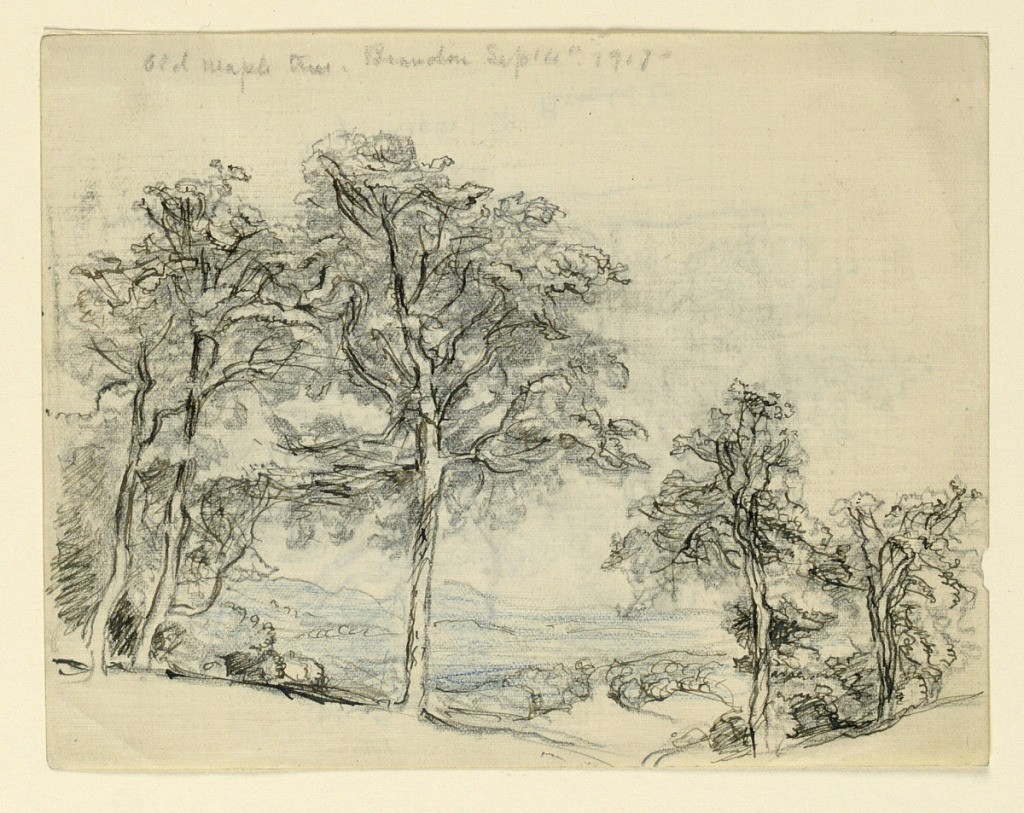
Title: Sketches, Maples
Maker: Samuel Colman, American, 1832–1920
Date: September 1917
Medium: Graphite, blue crayon, pen and ink on paper; Verso: Pen and brown and black ink
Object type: Drawing
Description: View from a tree edged hill top across a valley at hills. Inscribed in graphite, above: "Old maple trees. Brandon Sept…(?) 1917". On verso, in opposite direction: two trees; caption inscribed in ink over graphite: "Sugar maples at Brandon, Vt".